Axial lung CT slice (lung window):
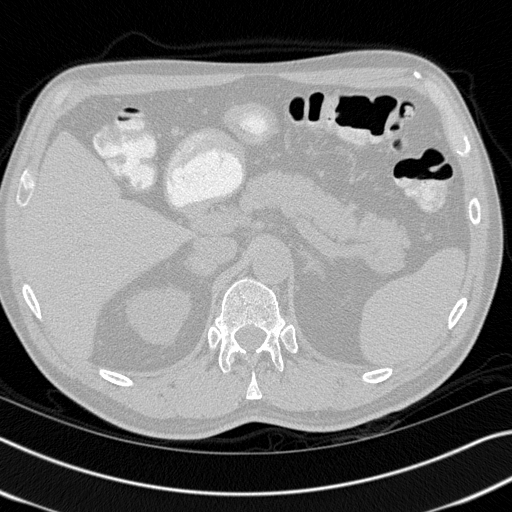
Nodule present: no